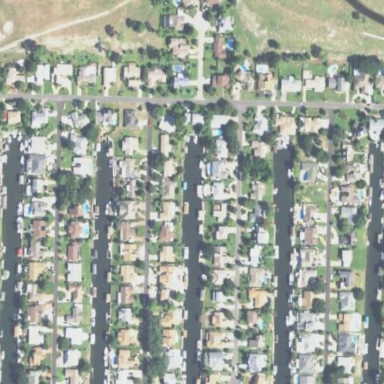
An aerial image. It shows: Residential area consisting of single-family homes.